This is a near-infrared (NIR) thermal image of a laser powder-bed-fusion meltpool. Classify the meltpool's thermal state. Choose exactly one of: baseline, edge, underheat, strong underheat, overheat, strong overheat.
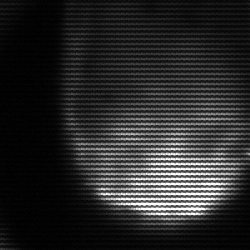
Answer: edge